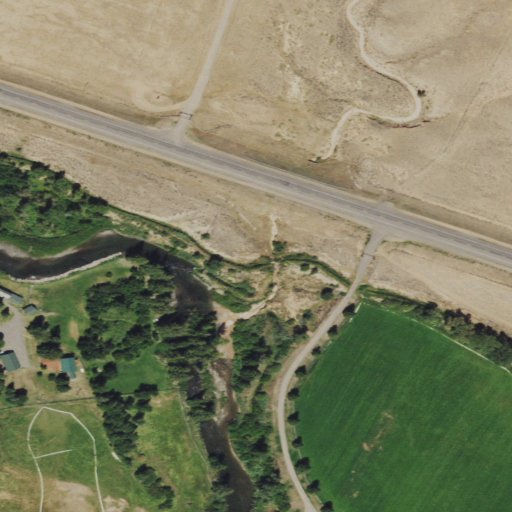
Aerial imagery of valley in Wyoming named Wagon Gulch containing shrub, pasture, herbaceous wetlands, open development, woody wetlands, grassland, low intensity development, and medium intensity development